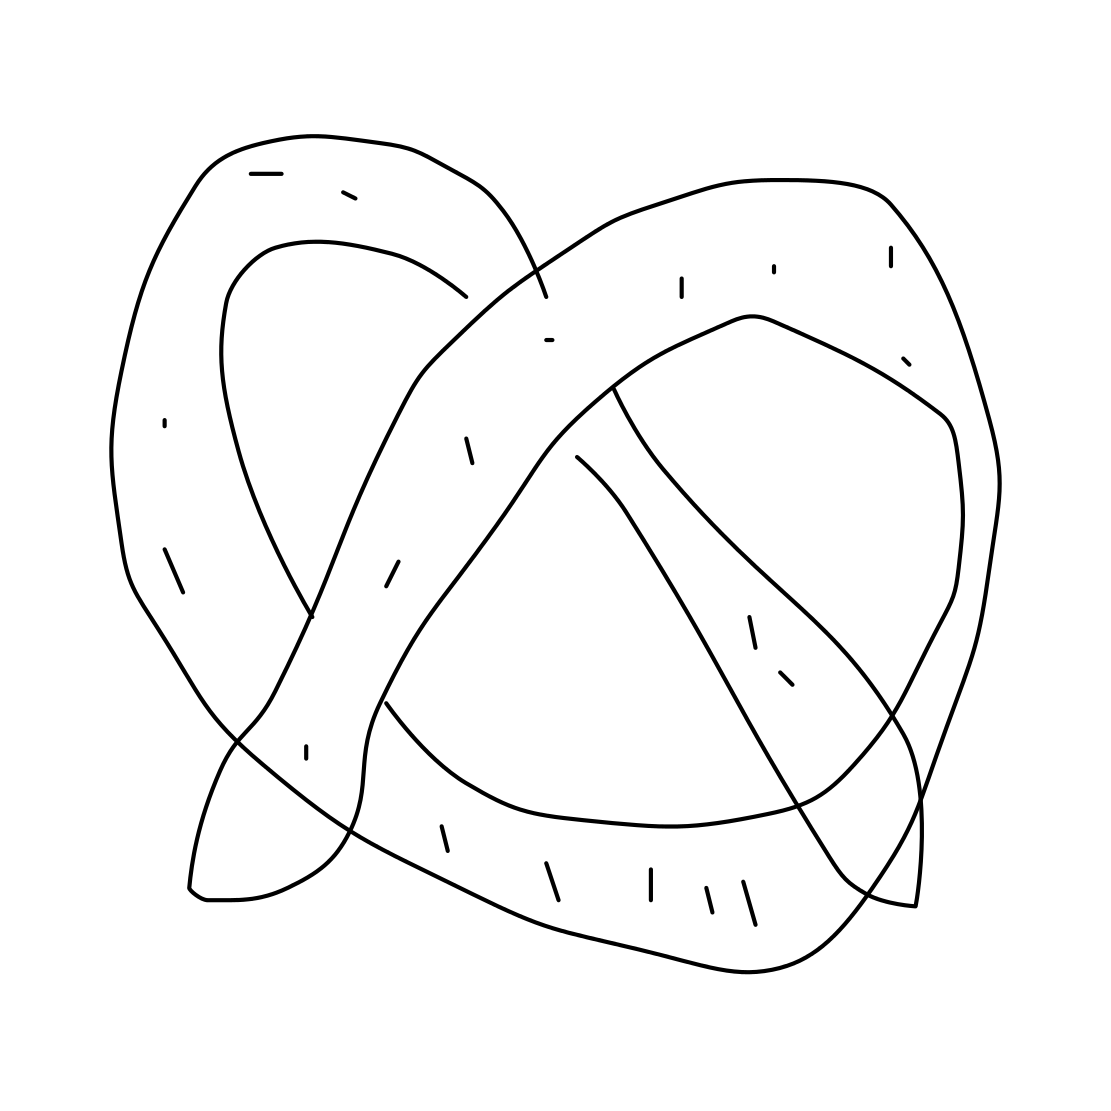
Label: pretzel